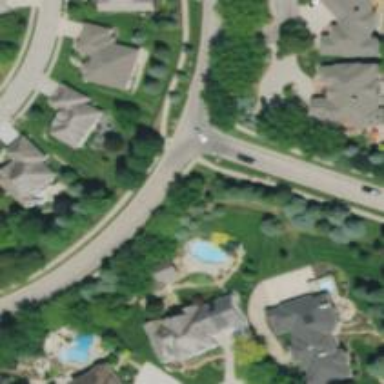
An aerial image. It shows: Unmarked road crossing.